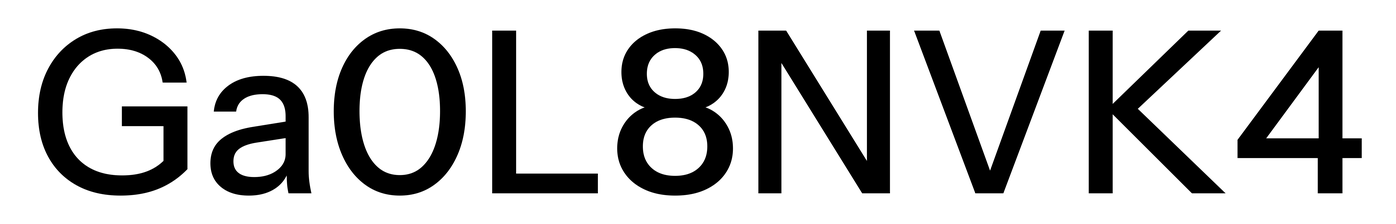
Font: InstrumentSans_Medium